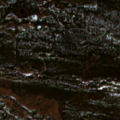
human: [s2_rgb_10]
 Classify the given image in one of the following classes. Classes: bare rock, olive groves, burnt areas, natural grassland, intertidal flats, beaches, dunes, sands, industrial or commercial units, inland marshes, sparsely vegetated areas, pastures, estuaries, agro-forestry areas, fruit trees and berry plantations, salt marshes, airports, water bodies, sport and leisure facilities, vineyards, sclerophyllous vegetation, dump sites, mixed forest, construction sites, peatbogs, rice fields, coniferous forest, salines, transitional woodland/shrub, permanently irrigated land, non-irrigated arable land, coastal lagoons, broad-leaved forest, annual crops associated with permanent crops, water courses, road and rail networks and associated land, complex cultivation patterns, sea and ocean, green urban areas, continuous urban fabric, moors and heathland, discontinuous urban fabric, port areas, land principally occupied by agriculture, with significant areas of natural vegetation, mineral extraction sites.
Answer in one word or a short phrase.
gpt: coniferous forest, mixed forest, transitional woodland/shrub